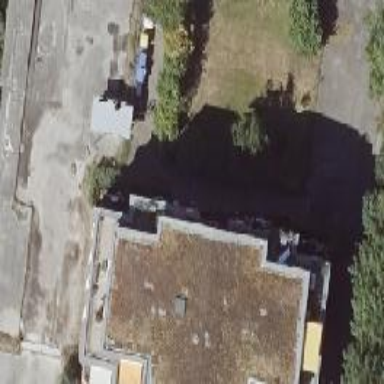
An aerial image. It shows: Building with gabled roof. The roof orientation is along the building's structure.